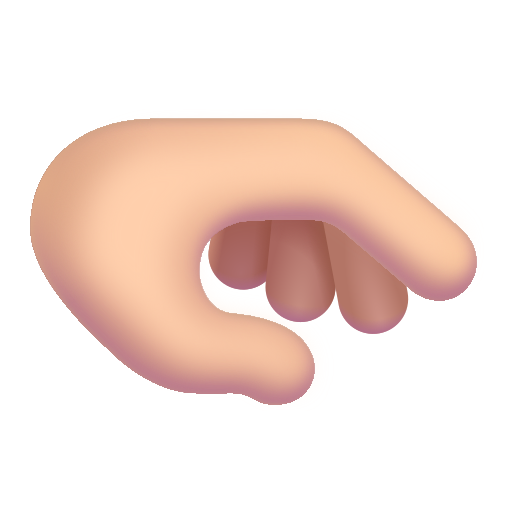
palm down hand color  light